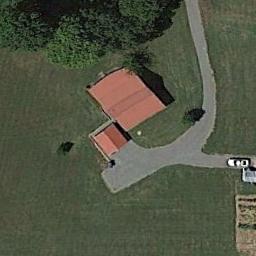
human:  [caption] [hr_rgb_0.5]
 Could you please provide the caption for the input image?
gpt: There is a house by the road, With a few trees behind it .

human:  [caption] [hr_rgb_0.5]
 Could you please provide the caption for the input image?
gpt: In a sparse residential area there are two large and one orange houses, Surrounded by grass and a road .

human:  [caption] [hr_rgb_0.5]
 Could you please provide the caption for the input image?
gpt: The sparse residential is on the grass next to some trees and a road .

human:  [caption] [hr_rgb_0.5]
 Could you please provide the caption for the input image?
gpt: There is a car next to the sparse residential .

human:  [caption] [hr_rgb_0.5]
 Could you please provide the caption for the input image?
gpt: A sparse residential area with two orange buildings on the green meadow .